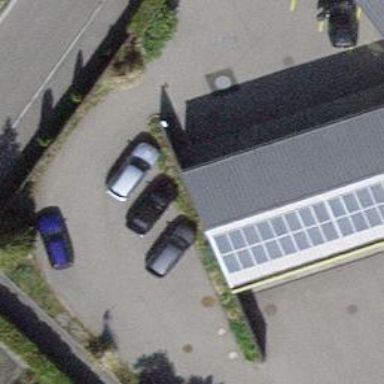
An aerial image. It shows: Fuel station.